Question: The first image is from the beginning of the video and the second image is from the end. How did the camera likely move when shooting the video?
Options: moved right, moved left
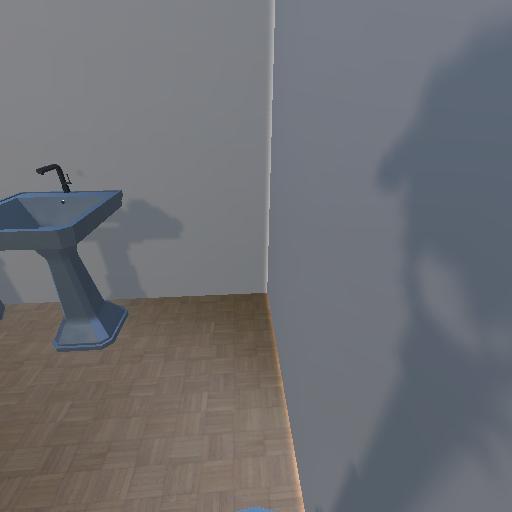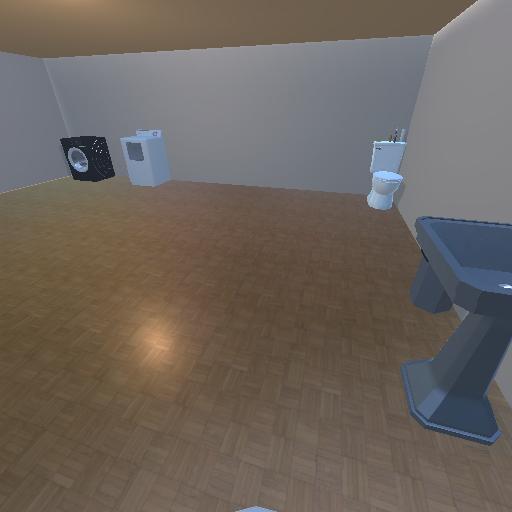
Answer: moved right